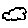
Label: cloud